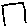
Label: square